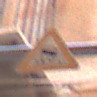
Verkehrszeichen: SchleuderOderRutschgefahr
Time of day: MorningAfternoon
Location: Outdoor (Urban)
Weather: Clear
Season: NotSpecified
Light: Natural